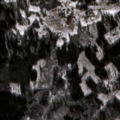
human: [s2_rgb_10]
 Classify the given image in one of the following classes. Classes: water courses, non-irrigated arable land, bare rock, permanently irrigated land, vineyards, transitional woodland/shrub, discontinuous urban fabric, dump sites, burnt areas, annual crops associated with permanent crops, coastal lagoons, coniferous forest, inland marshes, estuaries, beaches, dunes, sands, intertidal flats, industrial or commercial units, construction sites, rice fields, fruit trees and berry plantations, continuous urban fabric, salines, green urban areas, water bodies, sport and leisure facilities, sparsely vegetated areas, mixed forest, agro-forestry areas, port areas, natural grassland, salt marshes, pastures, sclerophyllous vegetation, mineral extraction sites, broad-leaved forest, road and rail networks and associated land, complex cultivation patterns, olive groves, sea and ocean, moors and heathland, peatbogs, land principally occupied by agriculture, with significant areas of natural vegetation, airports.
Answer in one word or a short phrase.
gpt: pastures, complex cultivation patterns, land principally occupied by agriculture, with significant areas of natural vegetation, coniferous forest, mixed forest